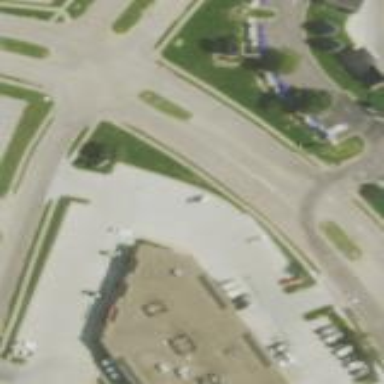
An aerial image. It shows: Retail building.